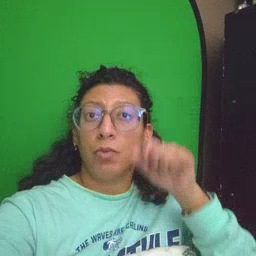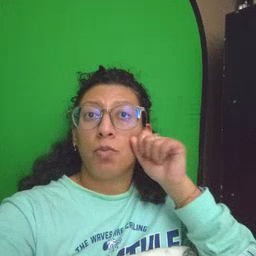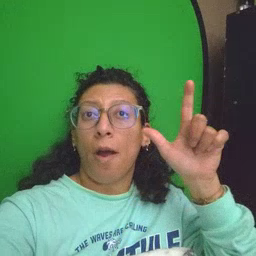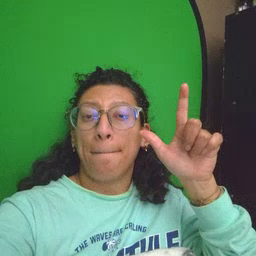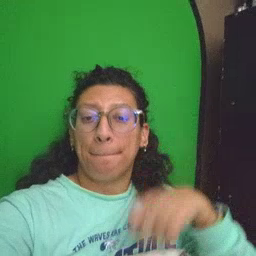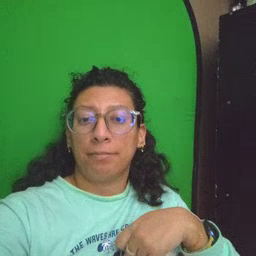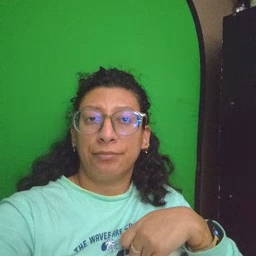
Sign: wake